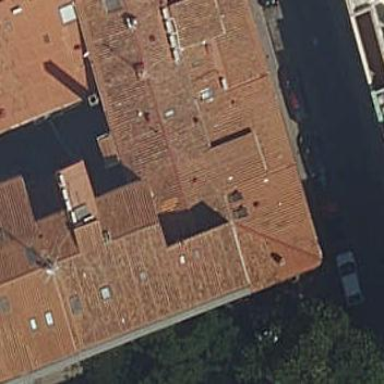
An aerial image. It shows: Hipped roof apartment building.